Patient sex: F
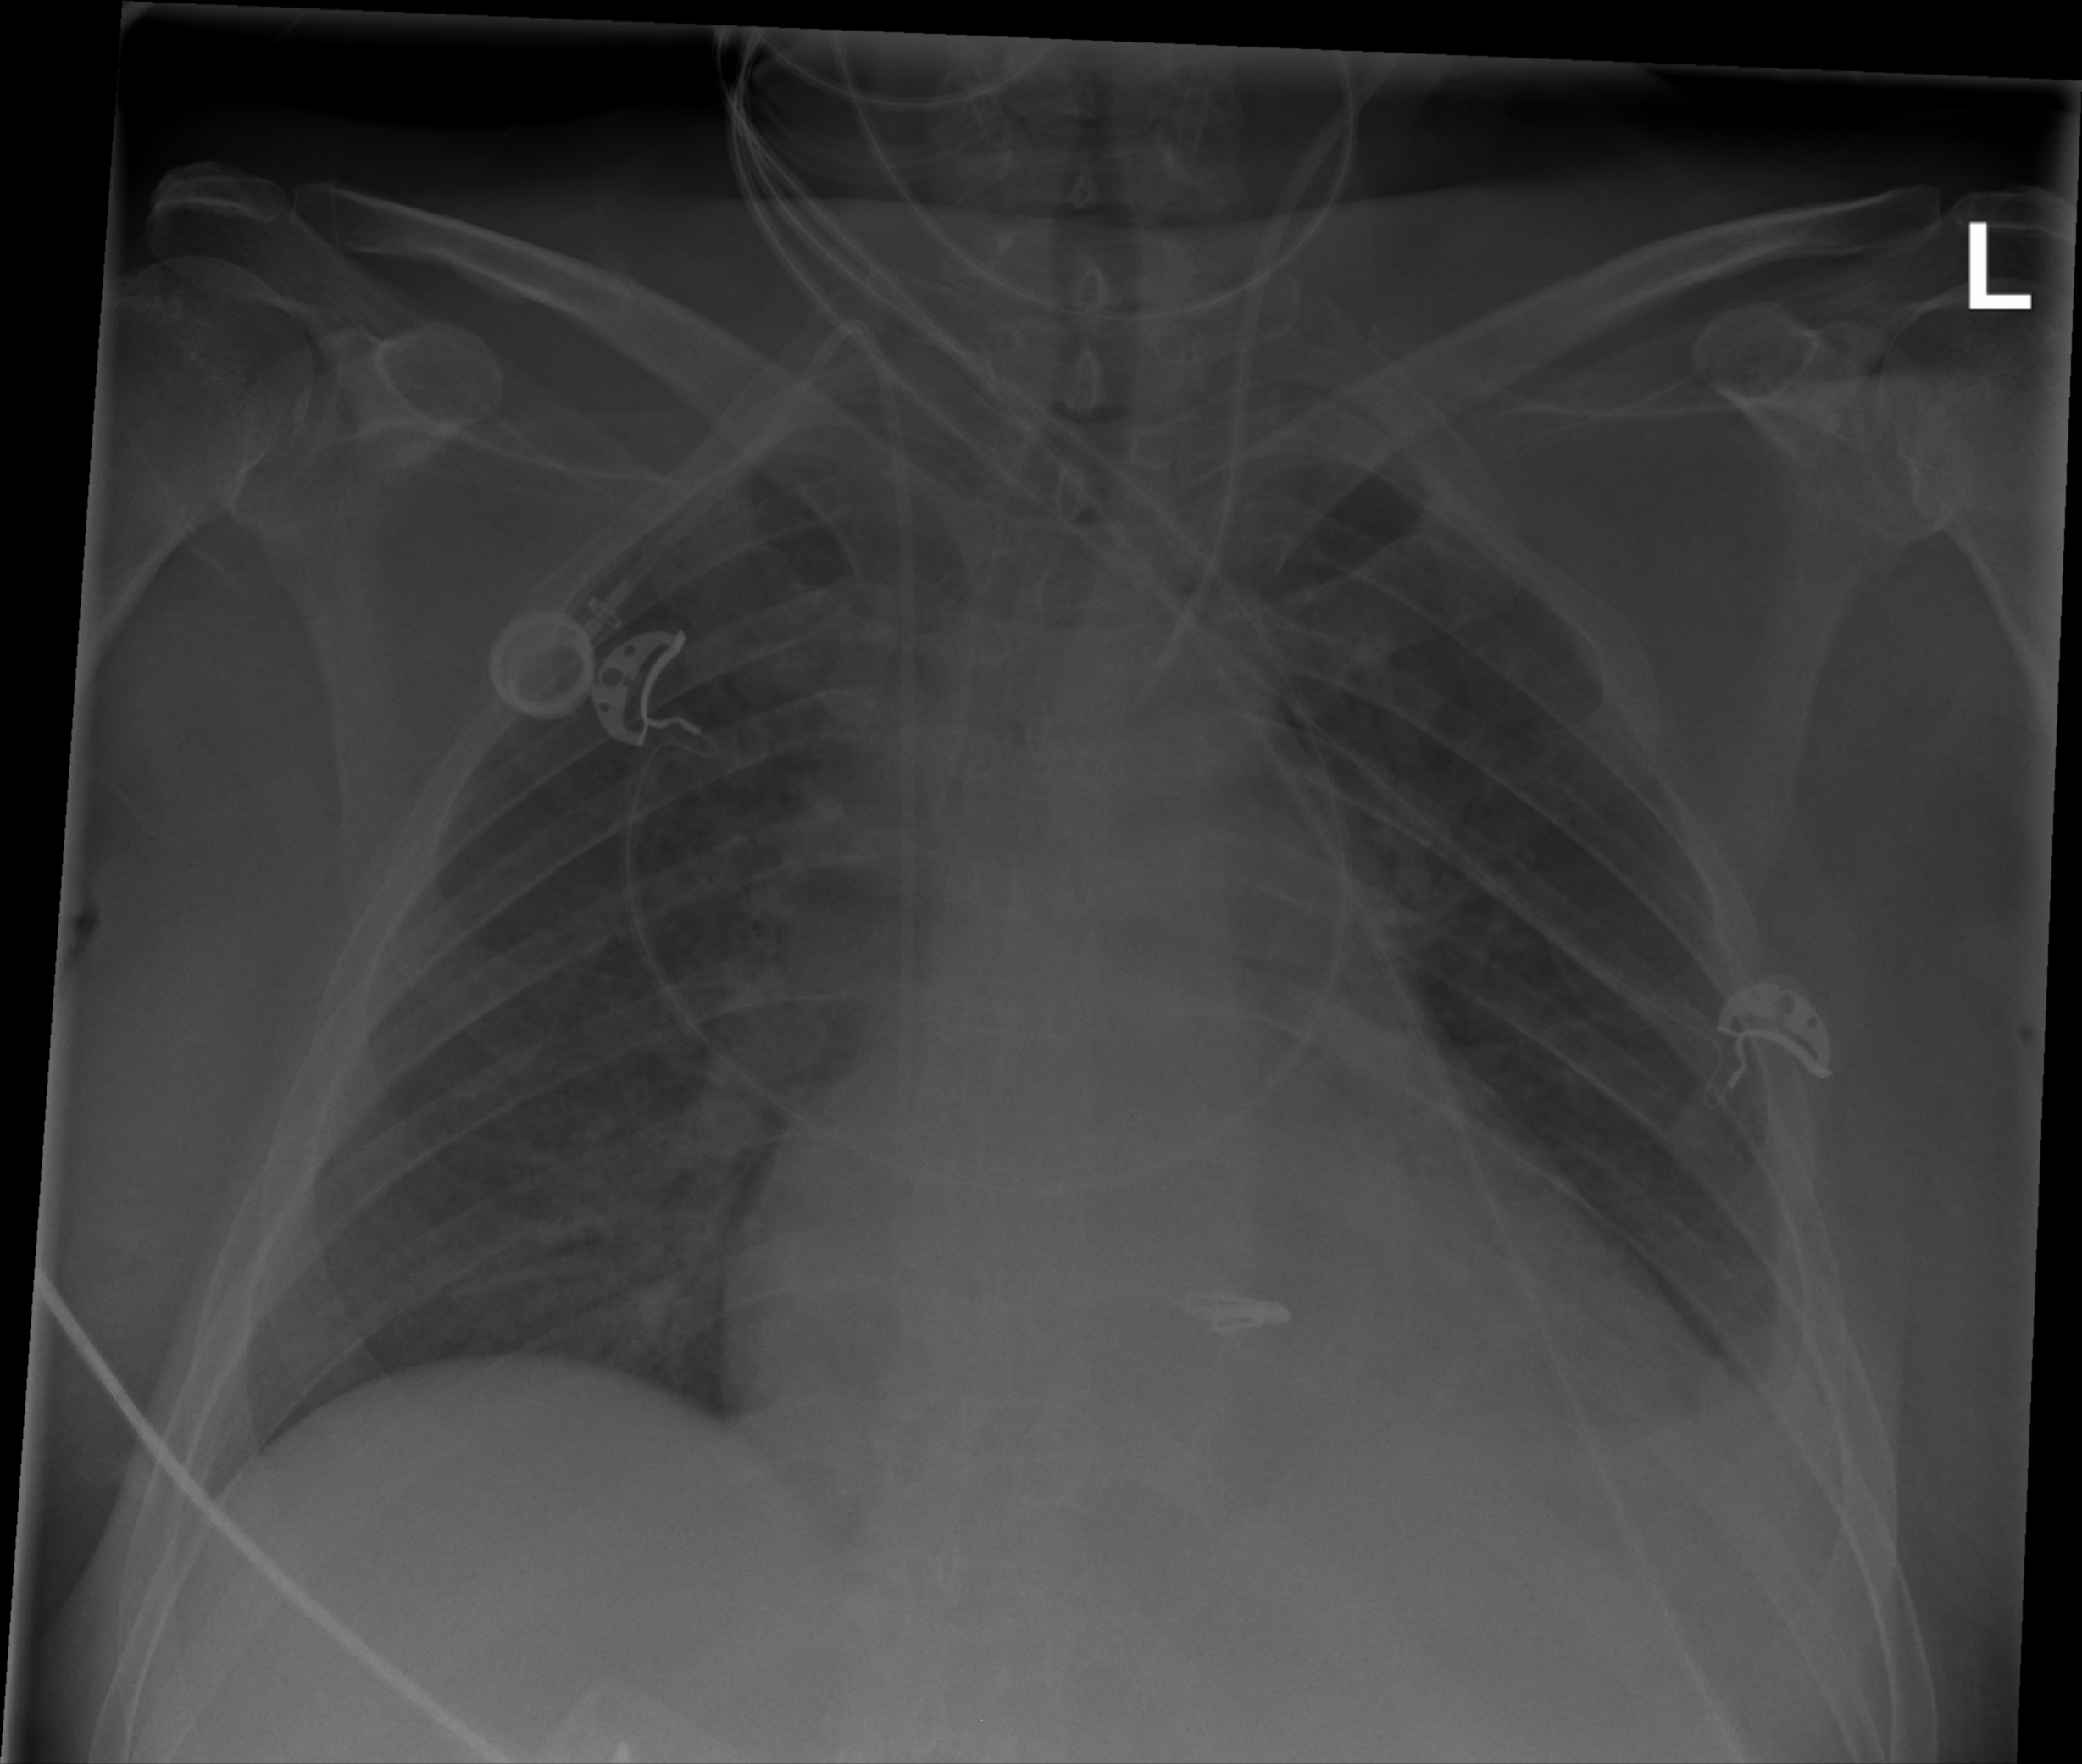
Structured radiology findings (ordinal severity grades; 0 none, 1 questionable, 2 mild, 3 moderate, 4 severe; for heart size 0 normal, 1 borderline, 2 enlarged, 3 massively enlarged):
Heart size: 1
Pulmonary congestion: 2
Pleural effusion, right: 0
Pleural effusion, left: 2
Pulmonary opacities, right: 2
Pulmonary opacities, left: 0
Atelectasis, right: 2
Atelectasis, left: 2